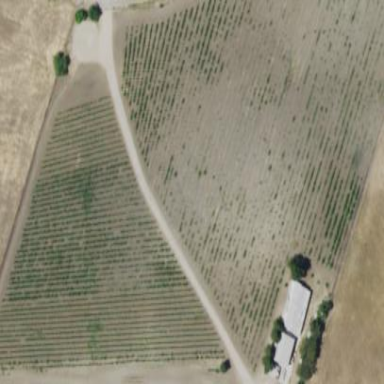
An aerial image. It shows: Vineyard with grape crops.